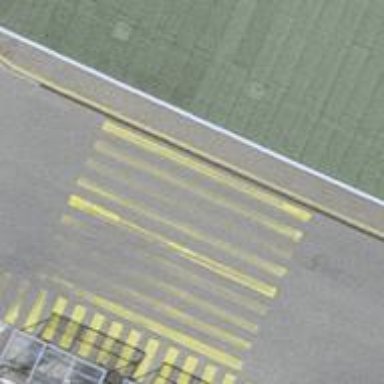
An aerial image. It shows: Marked crossing with zebra markings.